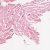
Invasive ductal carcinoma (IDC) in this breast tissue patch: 0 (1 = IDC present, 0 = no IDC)